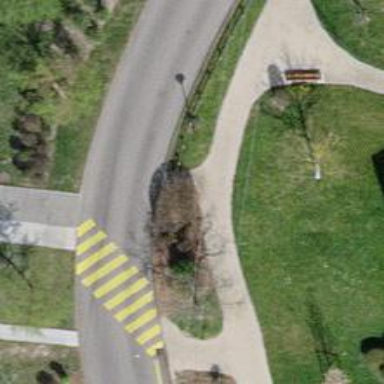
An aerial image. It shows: Concrete sidewalk that functions as footway.